Question: The green dot in the picture is the starting point, and the blue dot is the end point. Each move can only go one square to the right or down. How many different simple paths are there?
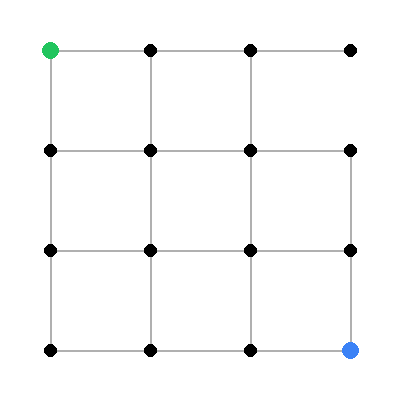
Answer: 19